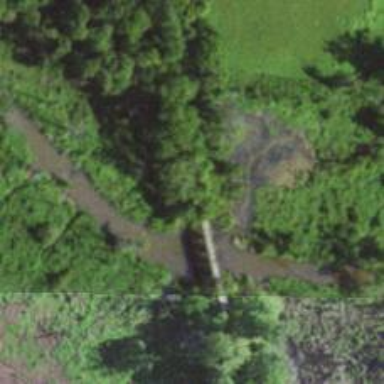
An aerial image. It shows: Disused railway bridge.